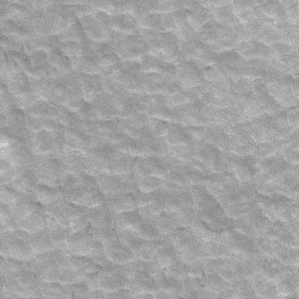
Label: frost